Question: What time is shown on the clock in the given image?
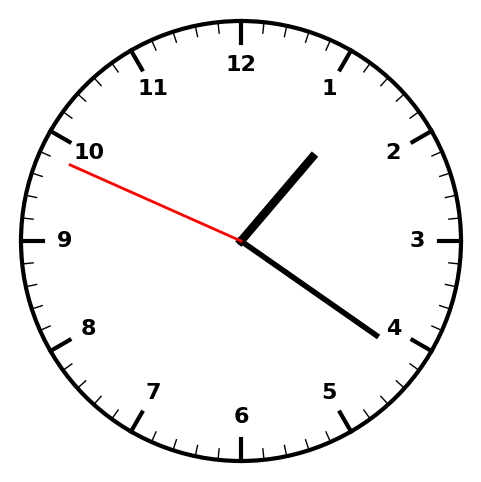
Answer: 01:20:49